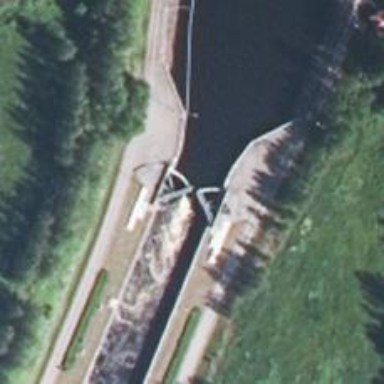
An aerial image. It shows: Canal.